Aerial crown-view tile of a tropical tree (Barro Colorado Island, Panama), acquired 20250124:
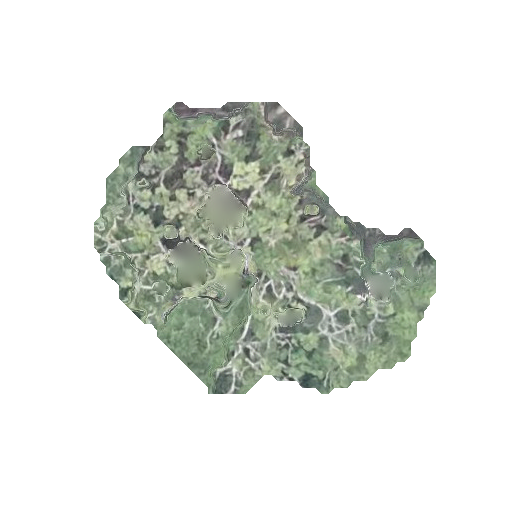
Species: Cecropia insignis
GBIF accepted scientific name: Cecropia insignis
Crown area: 98.954 m²